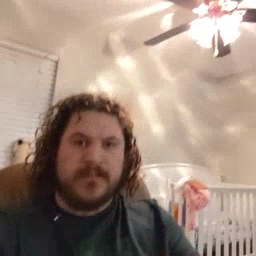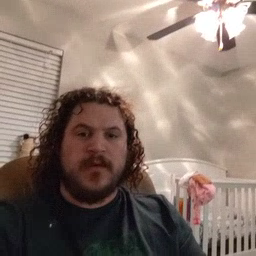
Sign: duck